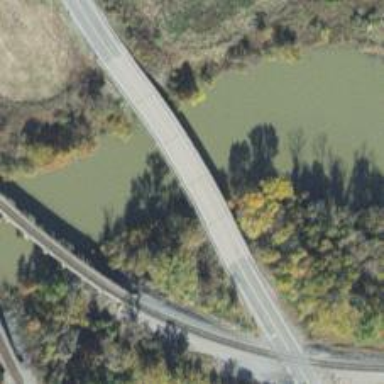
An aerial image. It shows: Tertiary road on asphalt surface passing over beam bridge.